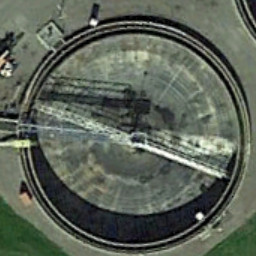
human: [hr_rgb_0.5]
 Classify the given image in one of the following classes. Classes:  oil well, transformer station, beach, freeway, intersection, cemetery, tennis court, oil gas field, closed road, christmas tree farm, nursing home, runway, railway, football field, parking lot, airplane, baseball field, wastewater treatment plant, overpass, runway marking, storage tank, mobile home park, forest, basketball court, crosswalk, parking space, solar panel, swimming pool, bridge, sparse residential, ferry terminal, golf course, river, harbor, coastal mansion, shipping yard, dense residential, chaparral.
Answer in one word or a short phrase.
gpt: wastewater treatment plant